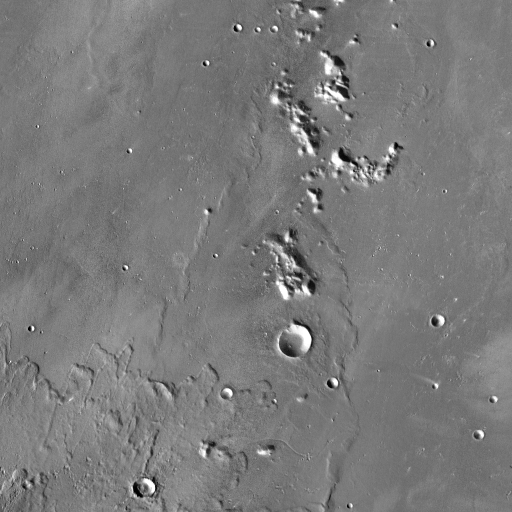
Crater classes present: Background, Other, Layered, Secondary